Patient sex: F
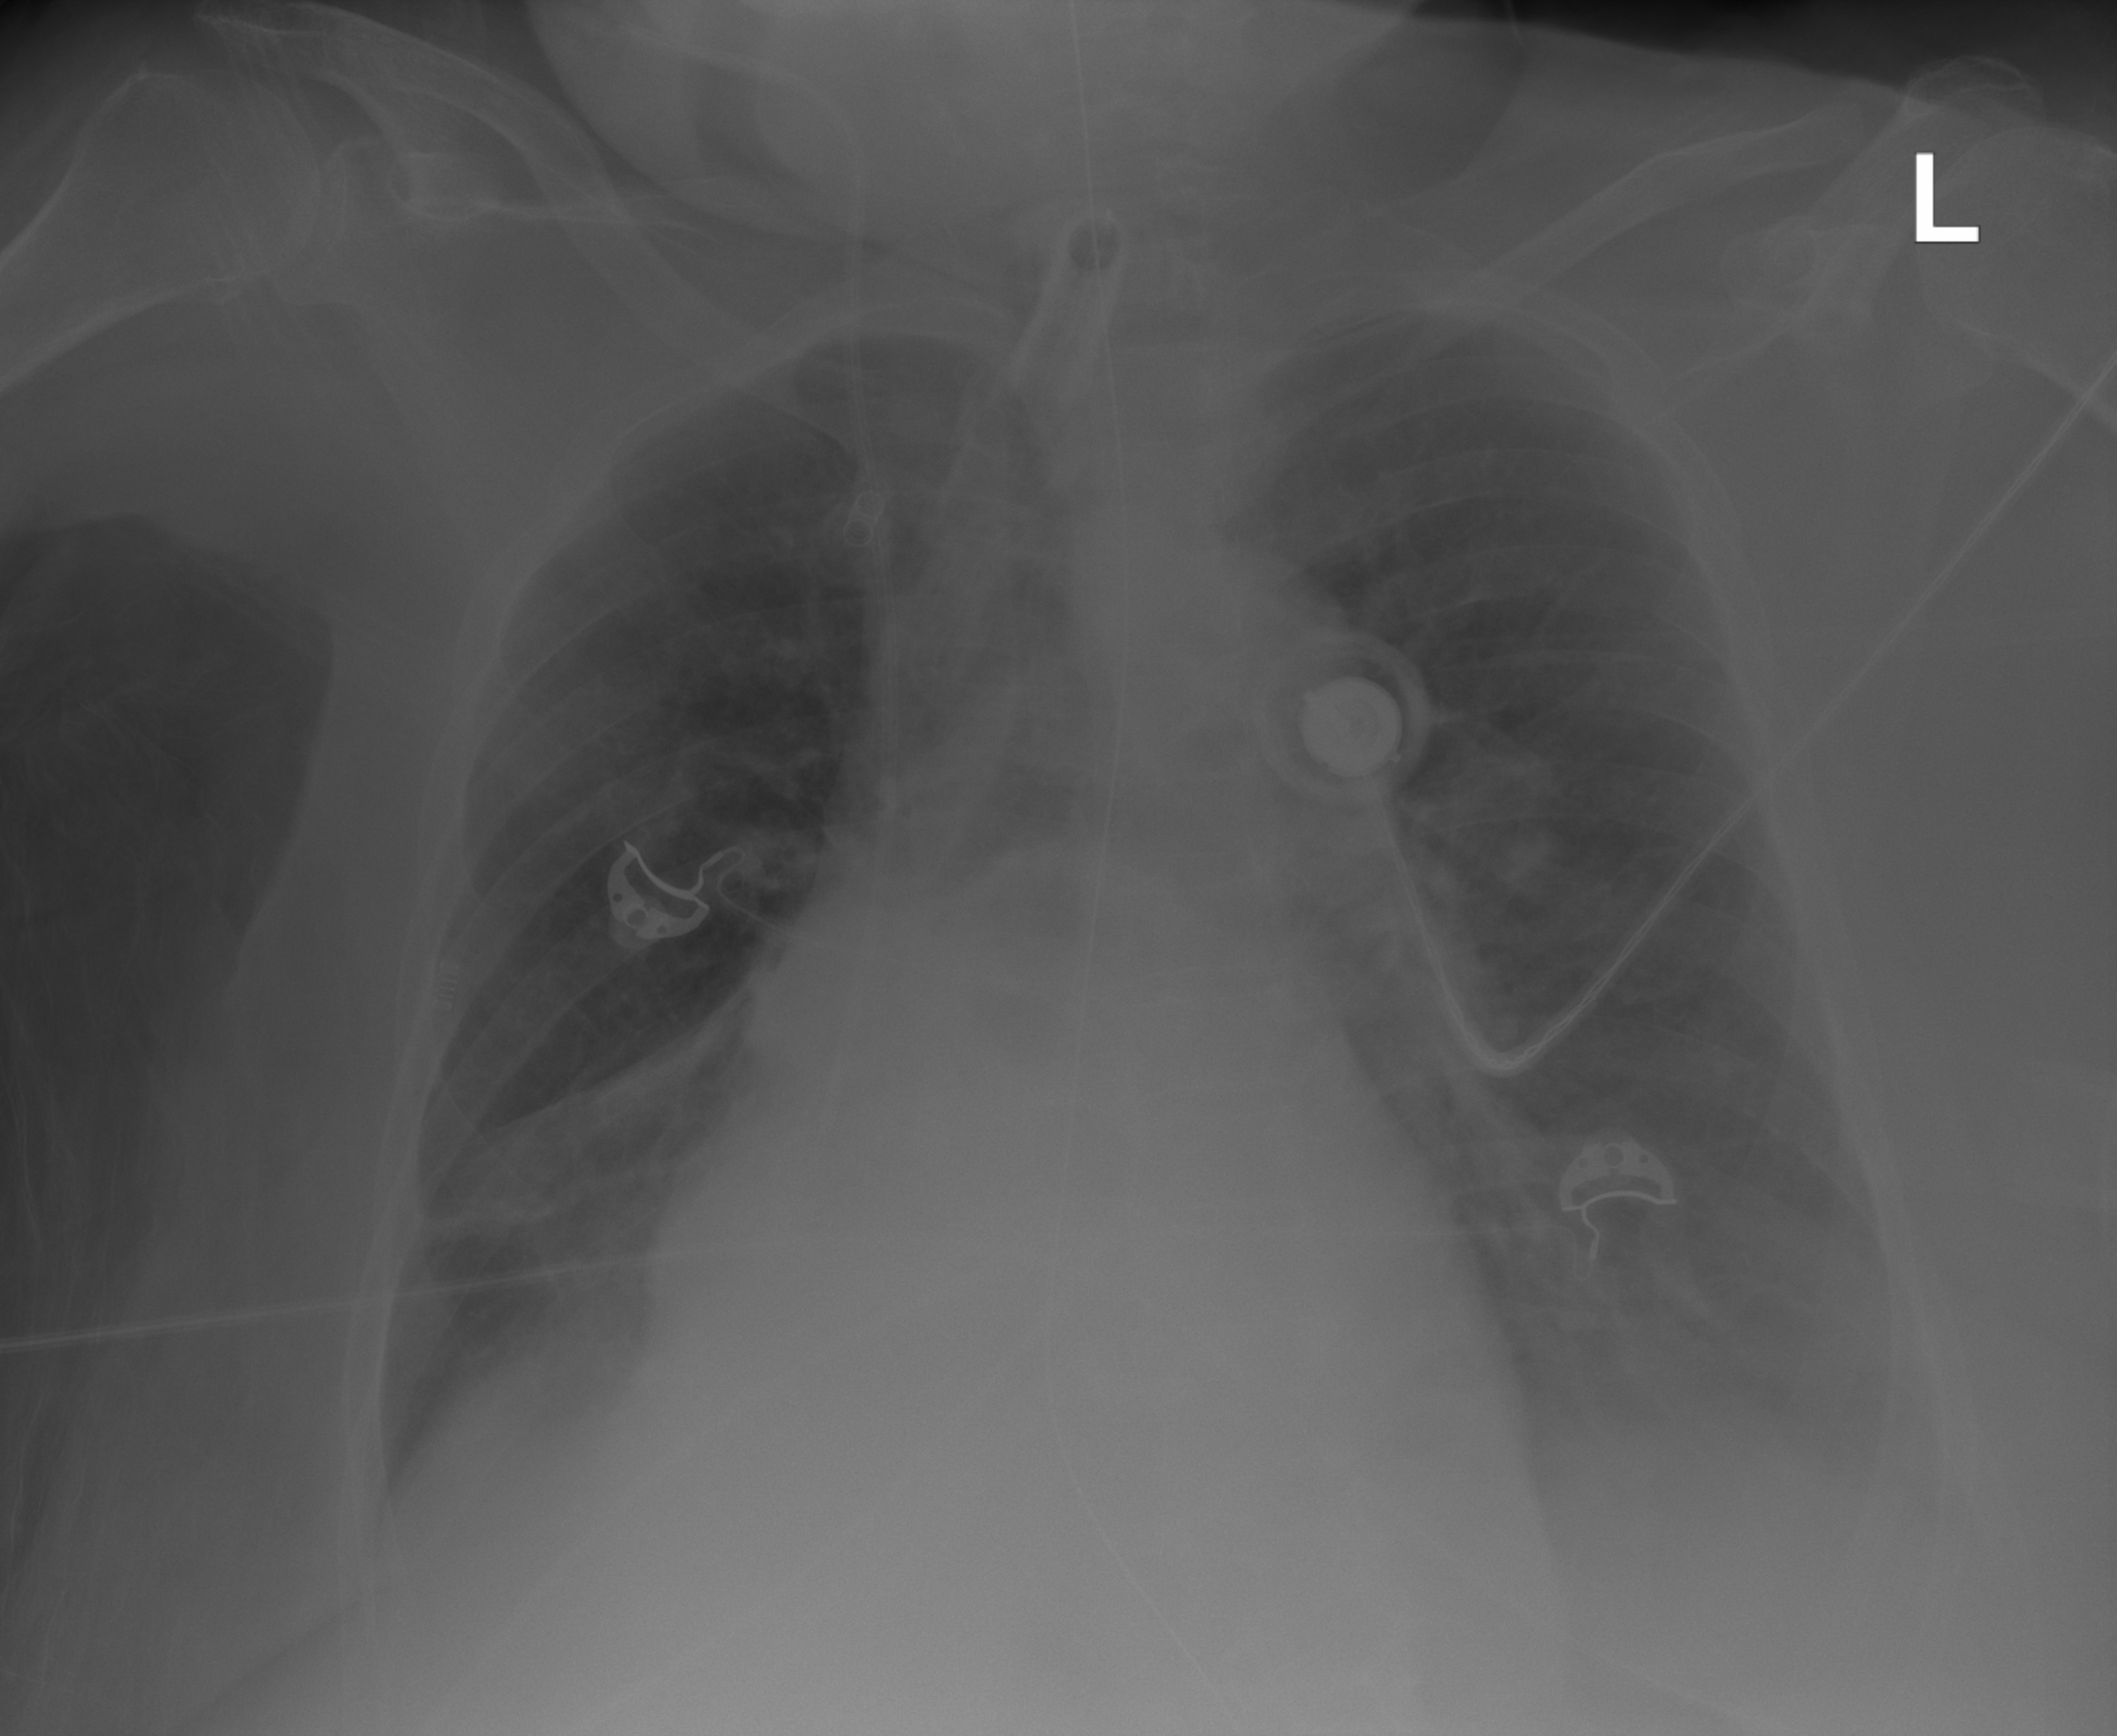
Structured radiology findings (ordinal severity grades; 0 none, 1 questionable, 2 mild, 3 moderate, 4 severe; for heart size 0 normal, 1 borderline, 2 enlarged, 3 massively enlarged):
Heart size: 2
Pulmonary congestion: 0
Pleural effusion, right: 2
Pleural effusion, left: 2
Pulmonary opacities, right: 0
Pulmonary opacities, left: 0
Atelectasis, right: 0
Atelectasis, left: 0